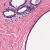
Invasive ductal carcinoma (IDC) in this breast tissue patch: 0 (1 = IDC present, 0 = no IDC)